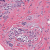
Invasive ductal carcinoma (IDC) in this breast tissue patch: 0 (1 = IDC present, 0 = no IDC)